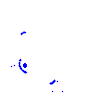
Particle: proton